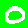
Digit: 0